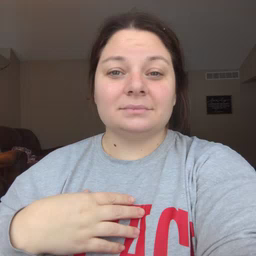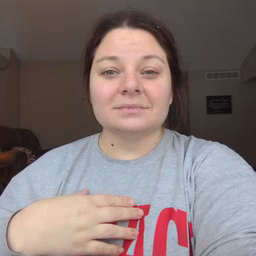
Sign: child